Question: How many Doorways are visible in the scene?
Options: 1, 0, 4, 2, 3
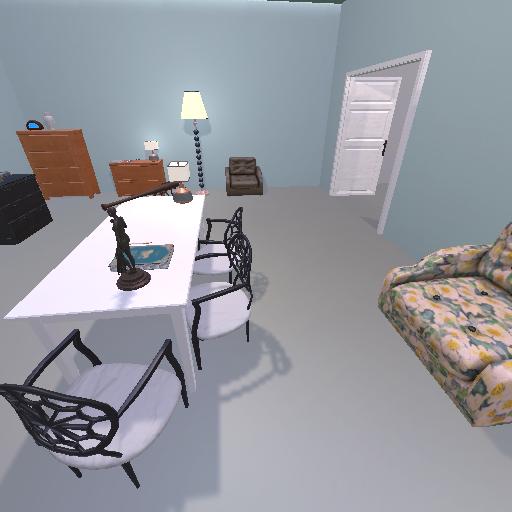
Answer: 1